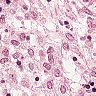
Metastatic tissue present: no